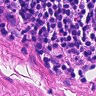
Metastatic tissue present: no